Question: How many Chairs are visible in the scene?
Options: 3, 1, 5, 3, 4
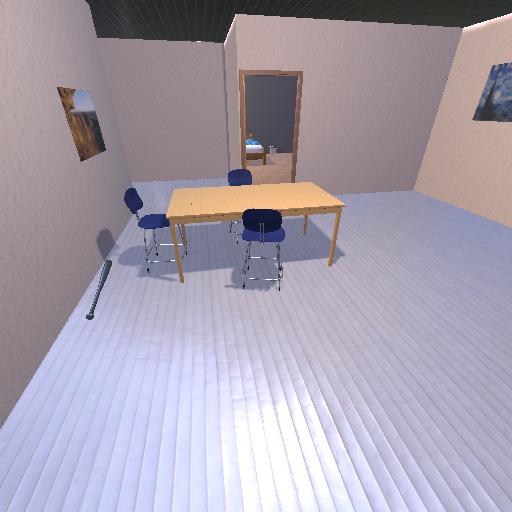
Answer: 3